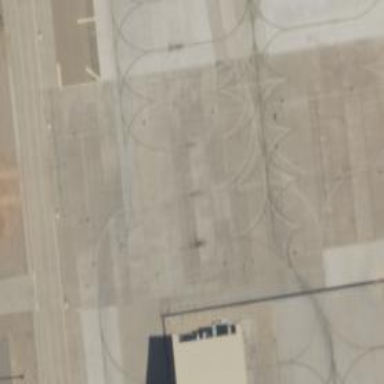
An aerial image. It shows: Image of taxiway at airport.